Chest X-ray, PA view. Patient: 58 years old, sex M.
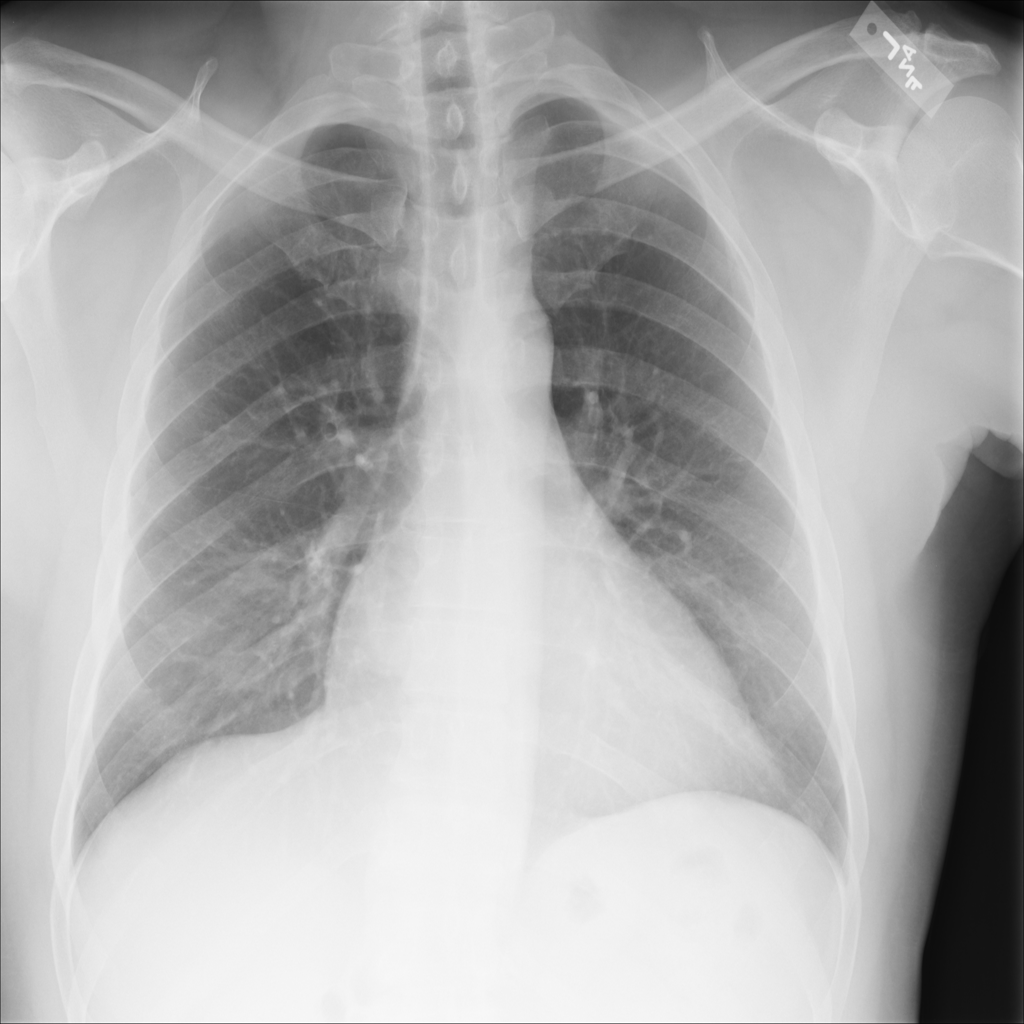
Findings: No Finding